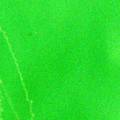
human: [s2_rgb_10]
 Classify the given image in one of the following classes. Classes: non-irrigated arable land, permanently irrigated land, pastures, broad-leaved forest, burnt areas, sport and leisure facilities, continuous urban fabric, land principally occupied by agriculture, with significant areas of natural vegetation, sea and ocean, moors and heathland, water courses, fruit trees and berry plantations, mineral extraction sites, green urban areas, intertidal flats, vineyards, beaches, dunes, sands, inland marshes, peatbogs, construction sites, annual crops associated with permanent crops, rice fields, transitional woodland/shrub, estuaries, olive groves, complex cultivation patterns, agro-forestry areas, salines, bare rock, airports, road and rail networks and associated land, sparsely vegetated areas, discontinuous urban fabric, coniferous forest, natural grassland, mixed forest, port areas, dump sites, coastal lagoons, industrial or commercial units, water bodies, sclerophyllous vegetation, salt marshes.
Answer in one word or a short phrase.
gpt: water bodies